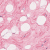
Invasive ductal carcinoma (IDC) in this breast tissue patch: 0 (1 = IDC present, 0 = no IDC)